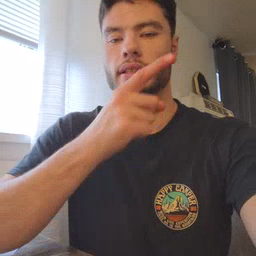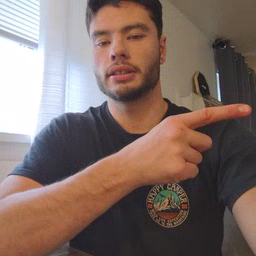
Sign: hesheit